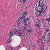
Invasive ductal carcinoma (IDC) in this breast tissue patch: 0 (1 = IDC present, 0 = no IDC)